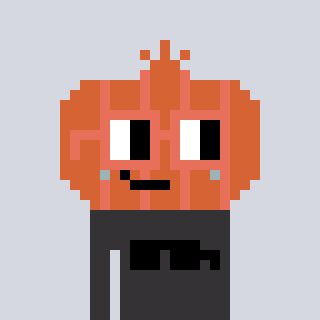
a pixel art character with square orange glasses, a onion-shaped head and a grayscale-colored body on a cool background